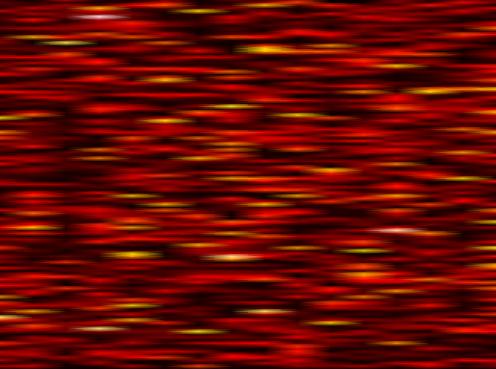
Label: FOFDM